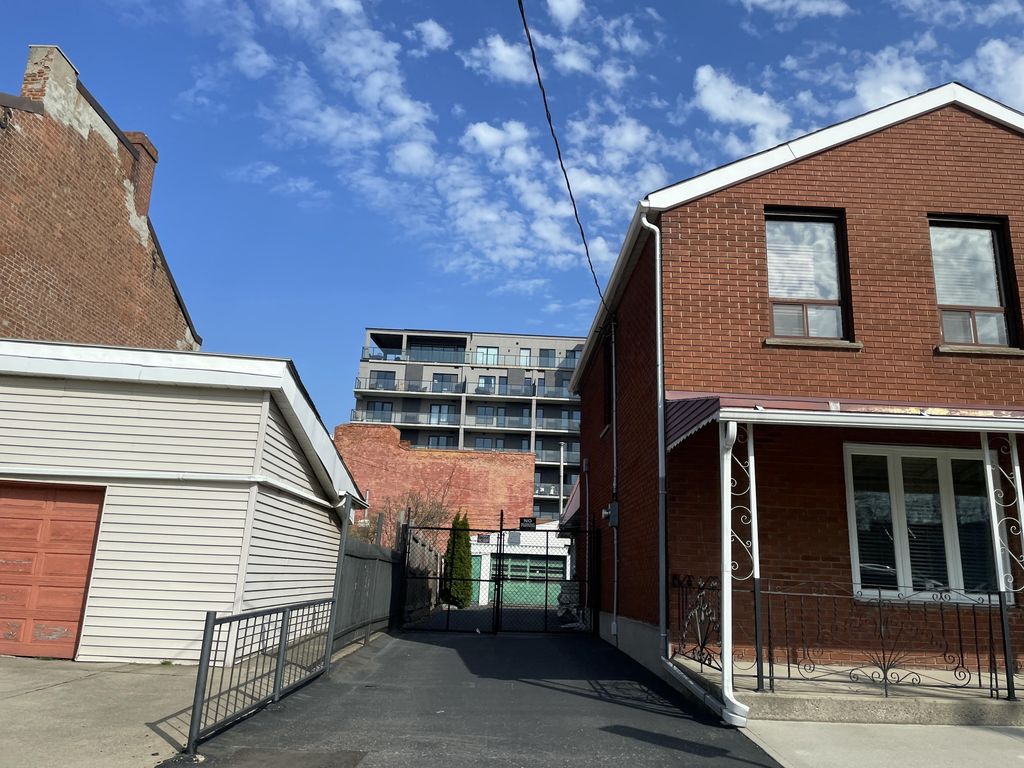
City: hamilton